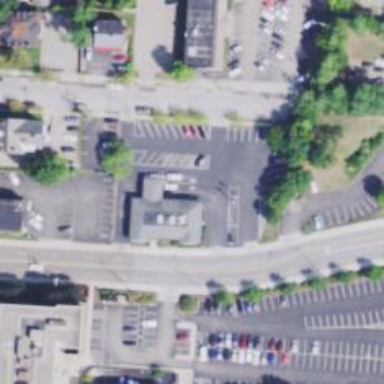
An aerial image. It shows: Retail area.